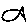
Label: fish